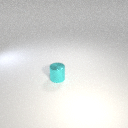
small cyan metal cylinder